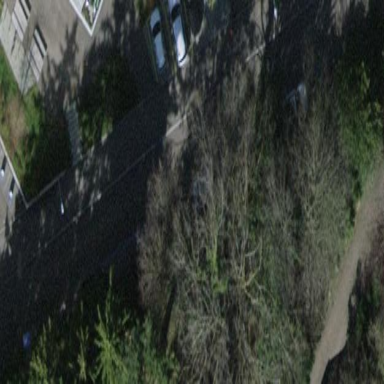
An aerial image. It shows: Parking lane designated for parking.